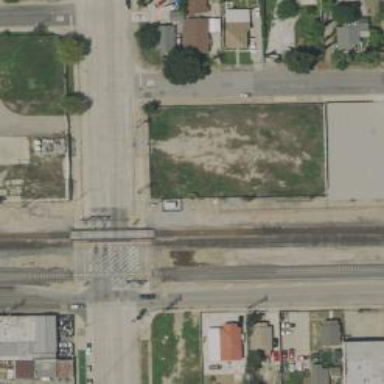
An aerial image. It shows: Railroad crossover.